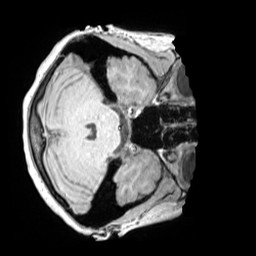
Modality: MP2RAGE
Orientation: axial
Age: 11
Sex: female
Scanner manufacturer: siemens
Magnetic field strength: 3 T
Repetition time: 4 s
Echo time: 0.00303 s